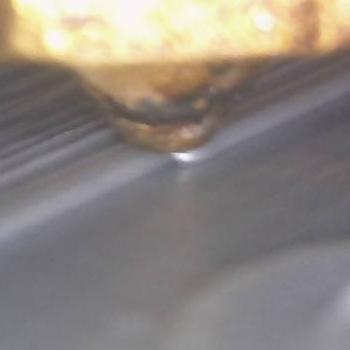
Flow rate: 126%